Interaction volume radius: 5 \u00c5
Interaction volume height: 45 \u00c5
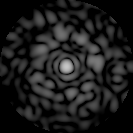
Disorder parameter: 0.8504